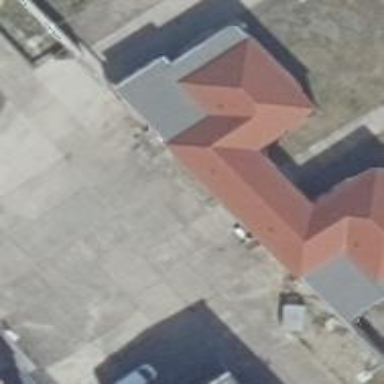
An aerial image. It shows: View of roof with edges.